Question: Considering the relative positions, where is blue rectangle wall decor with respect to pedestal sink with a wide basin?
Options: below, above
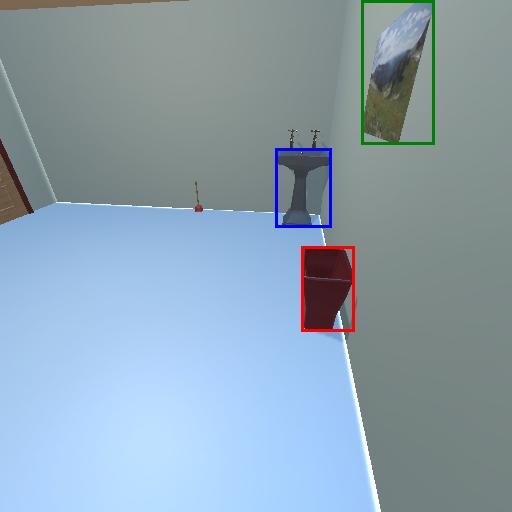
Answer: below